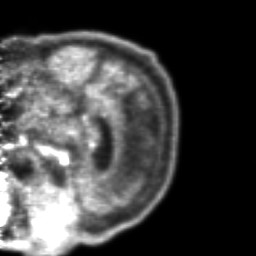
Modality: PET
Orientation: sagittal
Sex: male
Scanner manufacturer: ge